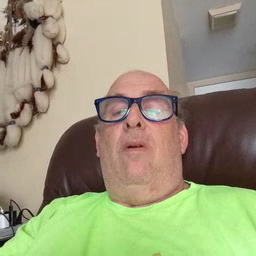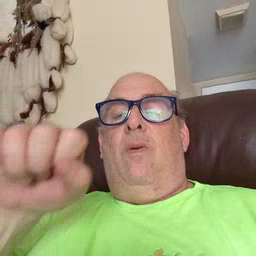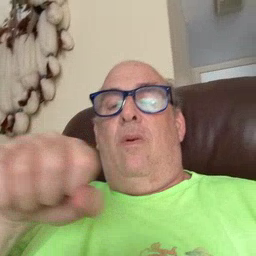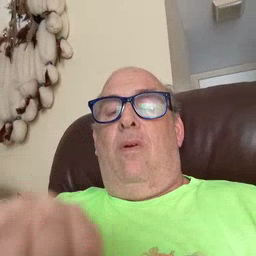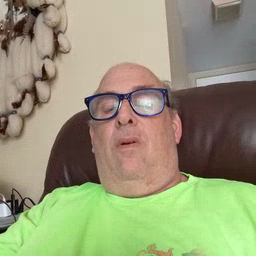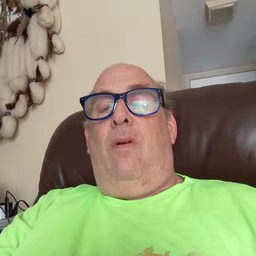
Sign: shoe